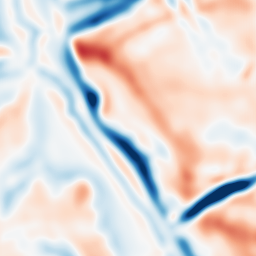
Category: multiscale
Decomposition family: dog
Decomposition parameters: sigma_low: 5
sigma_high: 5
Upsampling method: fft_zeropad
Upsampling parameters: scale: 8
Upsampling scale: 8